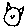
Label: cat